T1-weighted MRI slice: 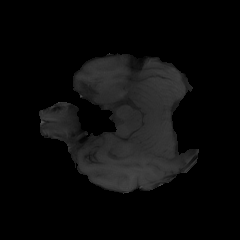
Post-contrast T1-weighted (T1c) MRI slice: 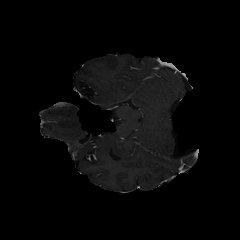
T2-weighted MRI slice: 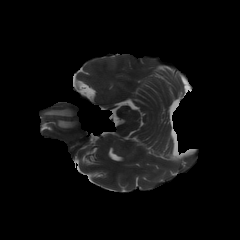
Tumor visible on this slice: yes